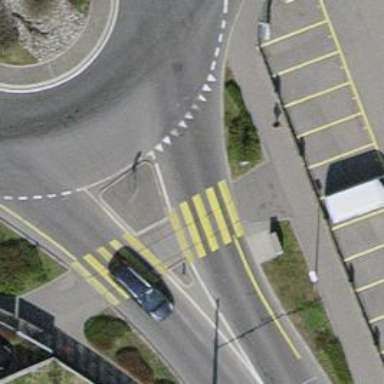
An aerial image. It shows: Kerb serving as barrier.